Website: crate-barrel
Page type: customer-info-address
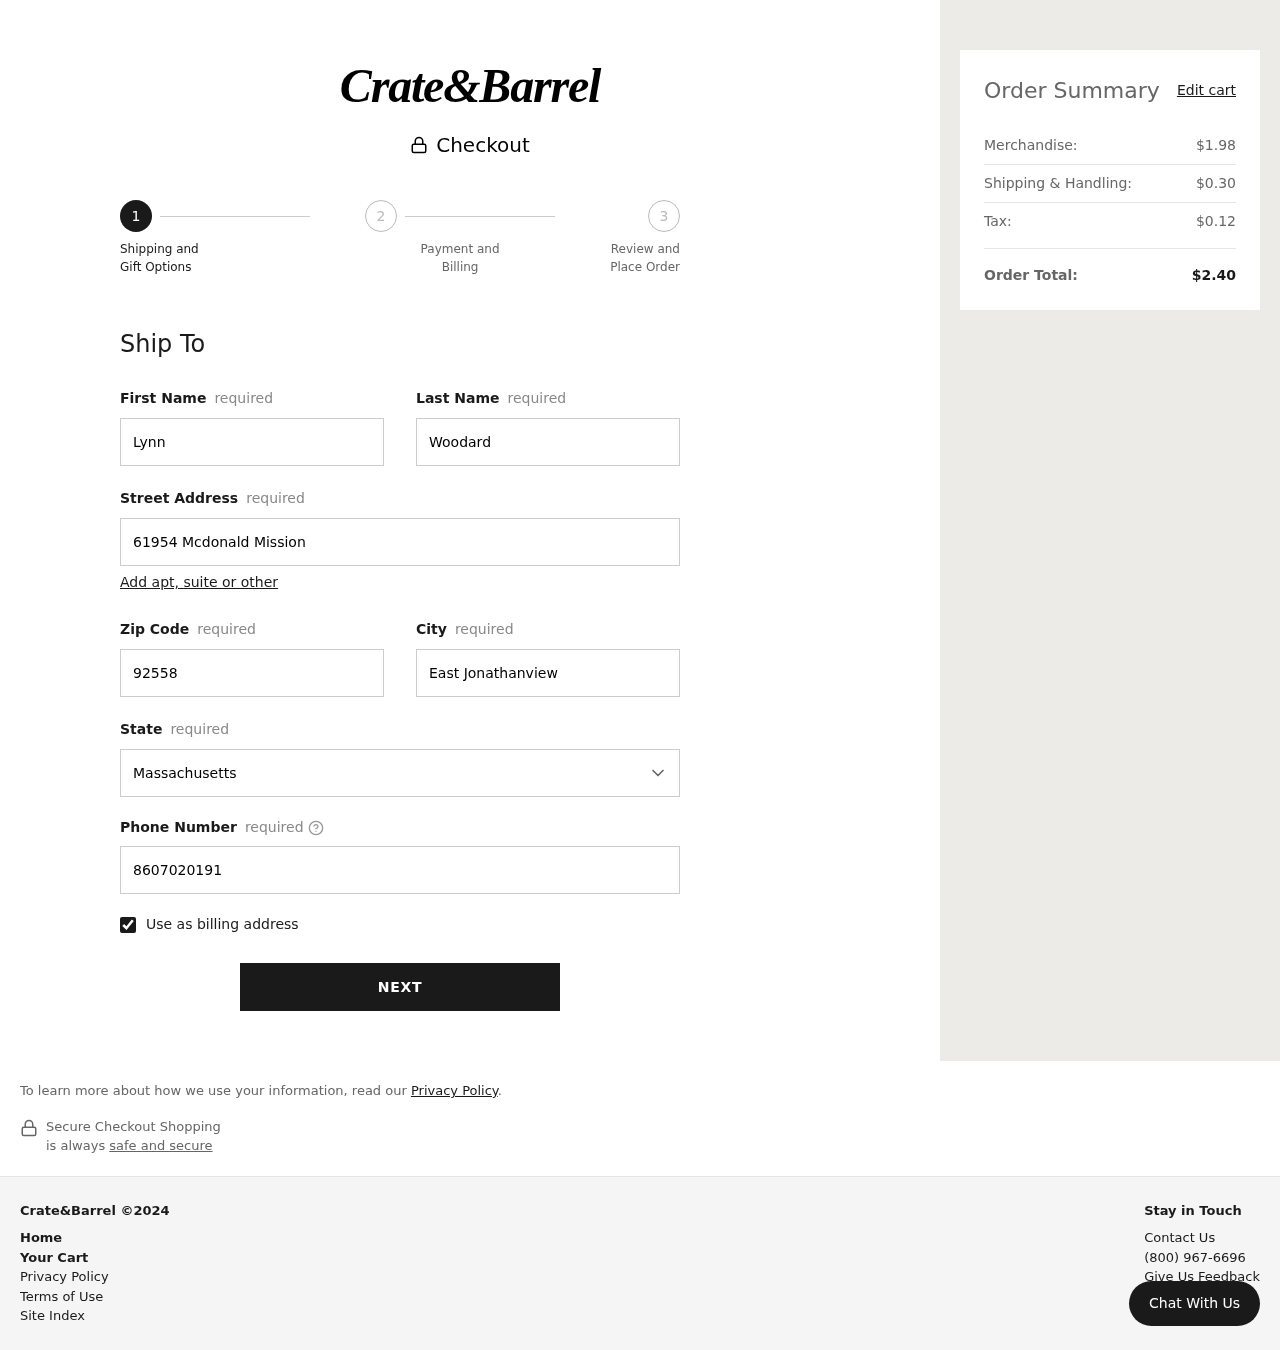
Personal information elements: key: PII_CITY
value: East Jonathanview
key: PII_FIRSTNAME
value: Lynn
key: PII_LASTNAME
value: Woodard
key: PII_PHONE
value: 8607020191
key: PII_POSTCODE
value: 92558
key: PII_STATE
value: Massachusetts
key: PII_STREET
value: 61954 Mcdonald Mission
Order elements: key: ORDER_SUBTOTAL
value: $1.98
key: ORDER_SHIPPING_COST
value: $0.30
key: ORDER_TAX
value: $0.12
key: ORDER_TOTAL
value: $2.40